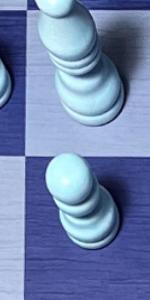
Label: Pawn_White